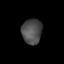
Tissue: skin
Cell type: Epithelial cells
Senescence score: 0.2605
Nuclear area (px): 492
Mean DAPI intensity: 77.427